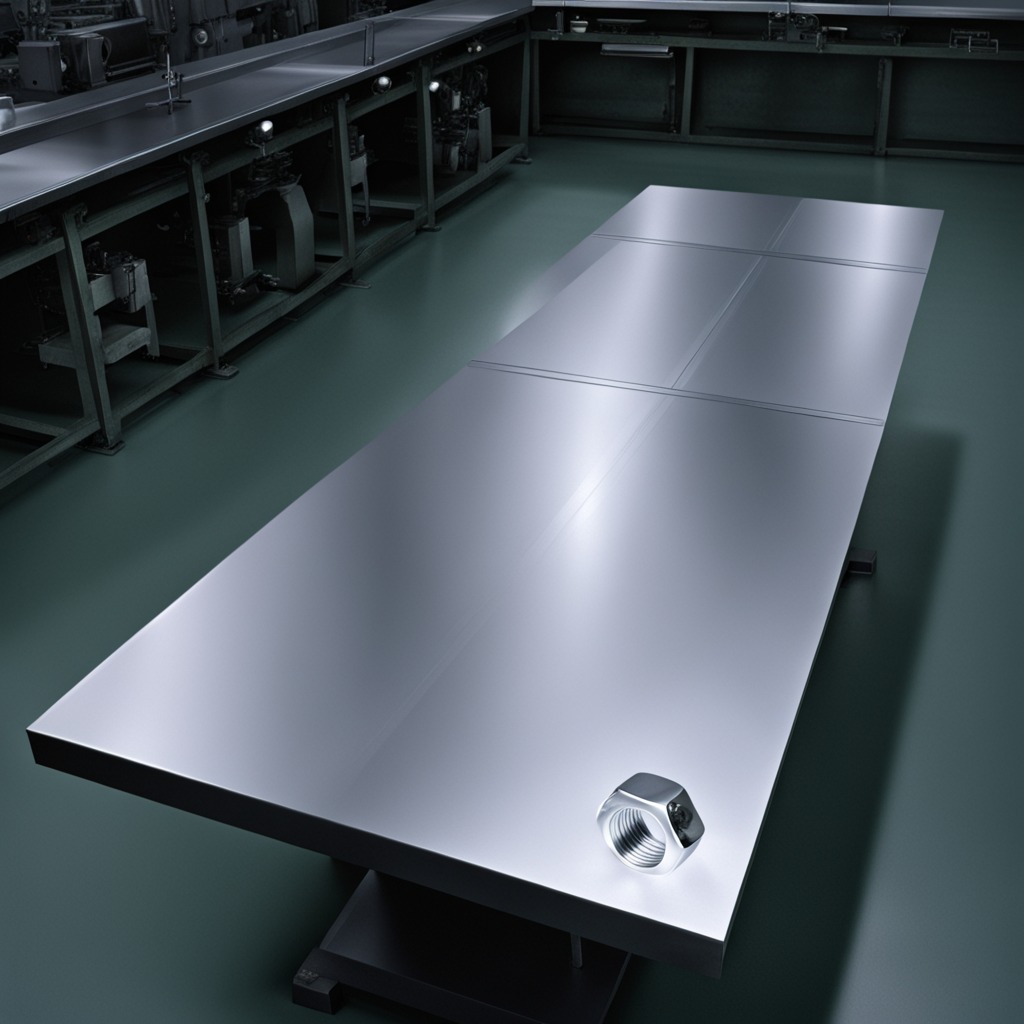
A metal nut is lying on a clean empty table in the evening soft directional lighting on the tabletop realistic grain studio-quality clarity centered framing